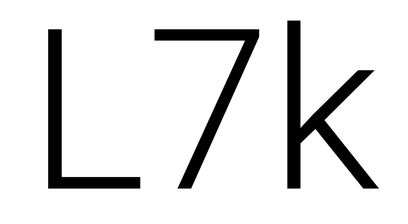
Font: Roboto_Light